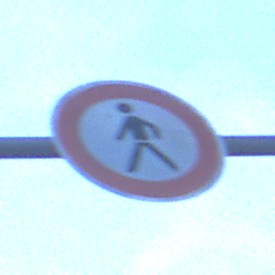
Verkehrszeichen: VerbotFussgaenger
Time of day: Dawn
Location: Outdoor (Urban)
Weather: PartlyCloudy
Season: NotSpecified
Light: Natural